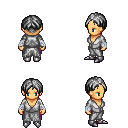
a pixel art fantasy rpg character, female body template, human, tanned skin, white robe, magenta pants, gray parted hairstyle, white cloth bandages, metal boots, four views (front, back, left, right), 2x2 character sprite sheet, small pixel art, hard edges, no anti-aliasing